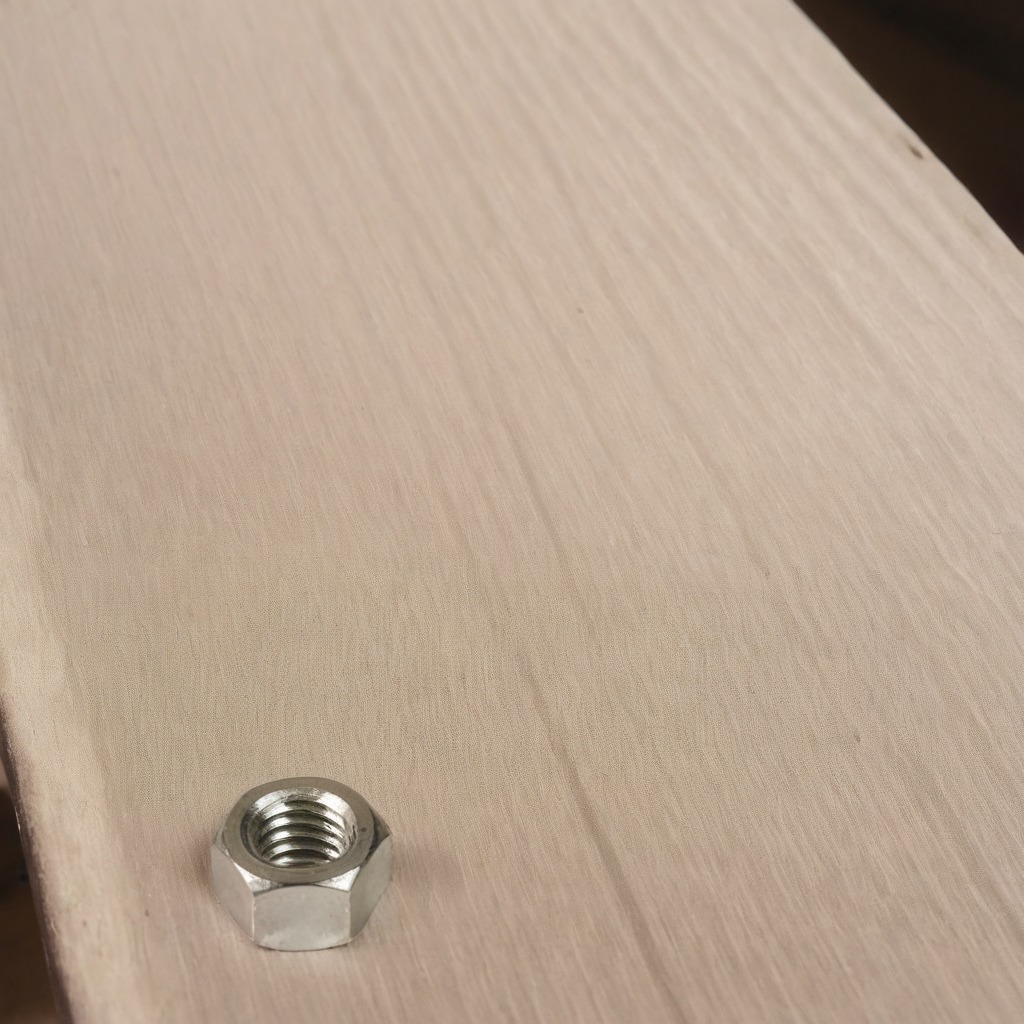
A metal nut lies on a wooden table in an outdoor workshop during daytime bright natural light soft shadows worn but beneath the cloth.